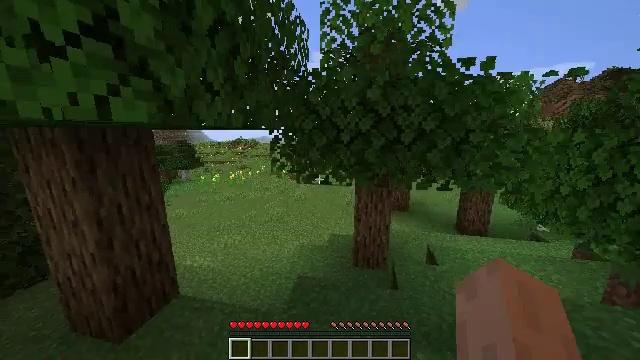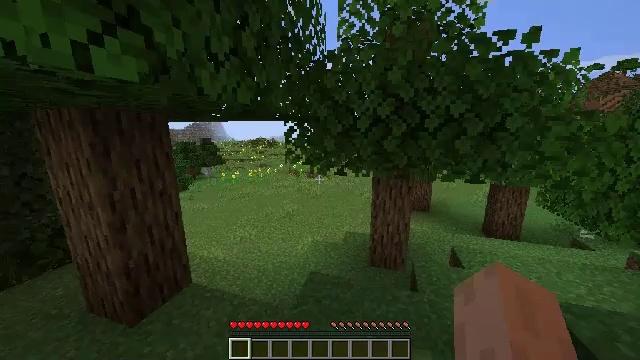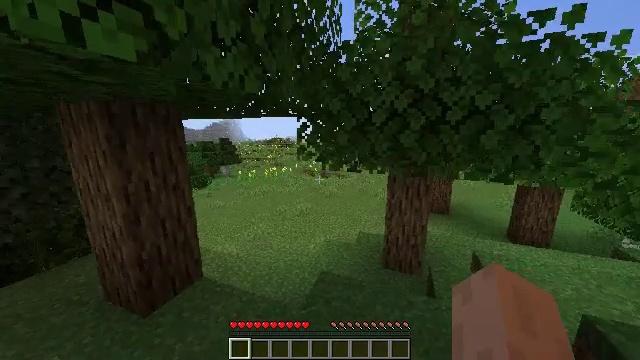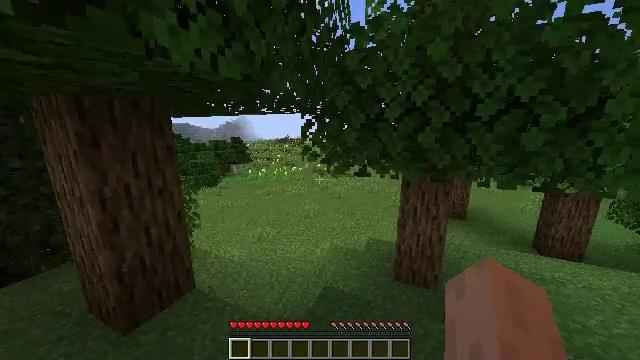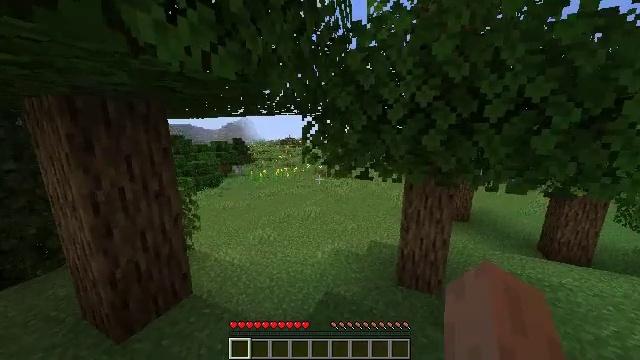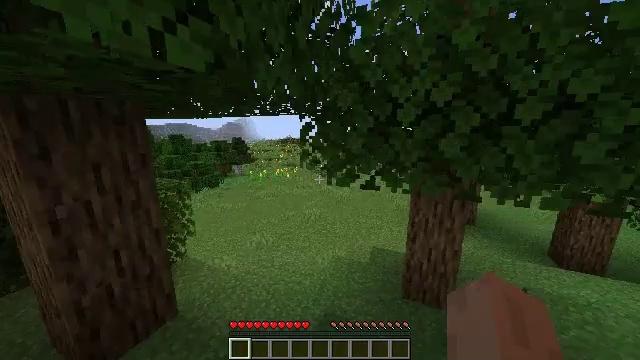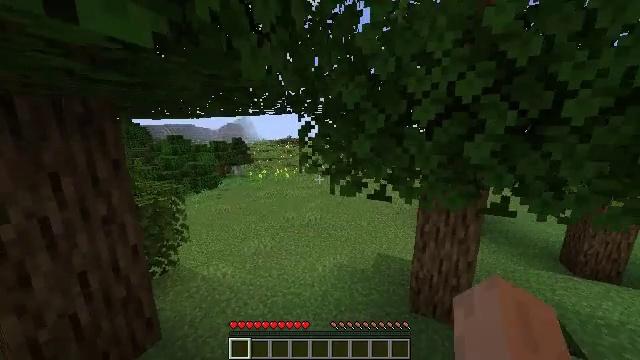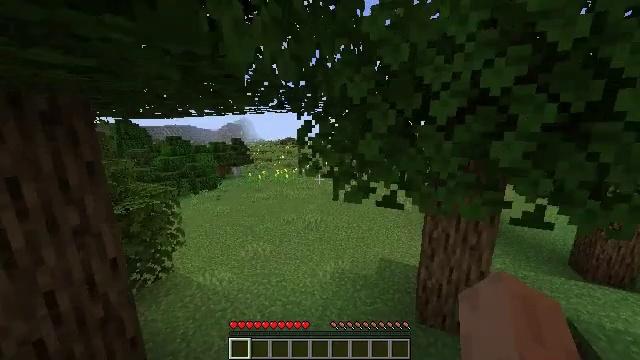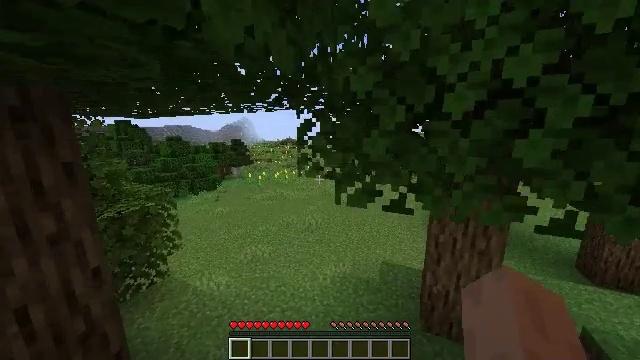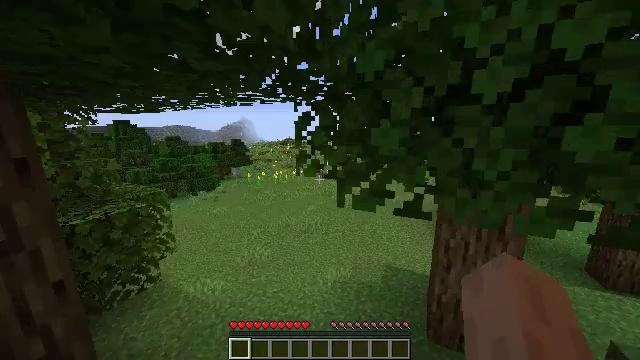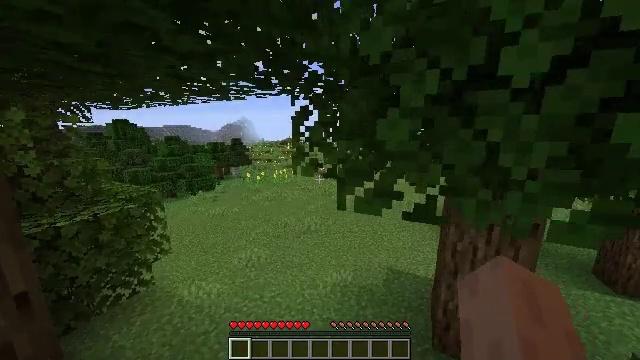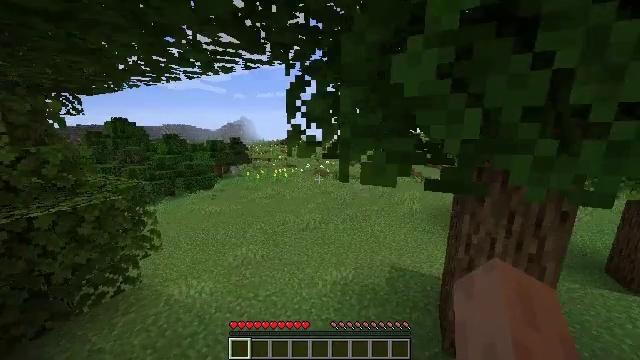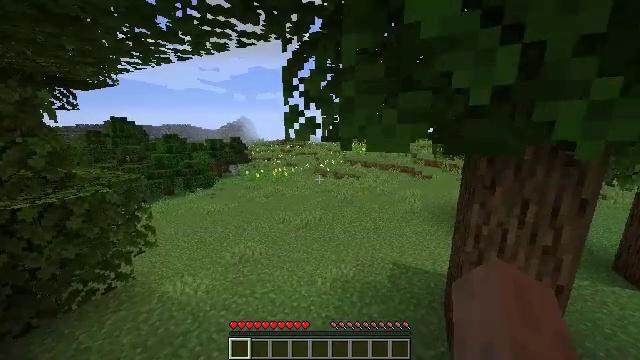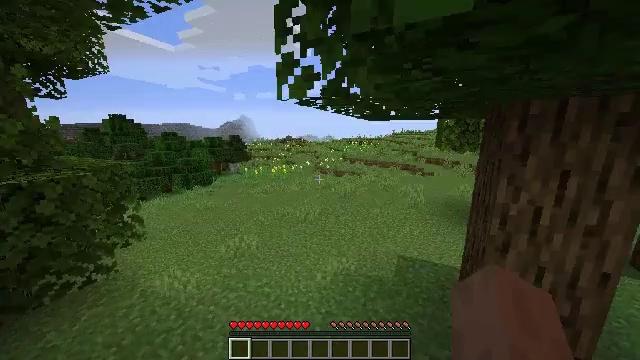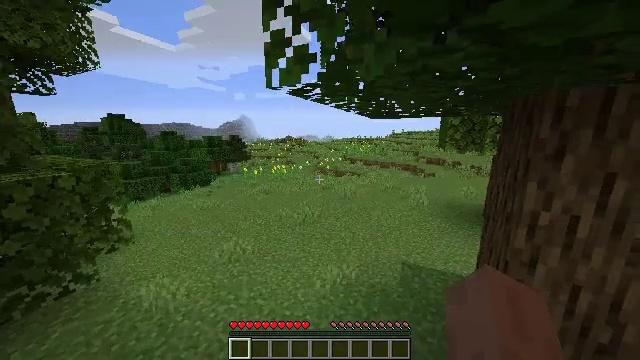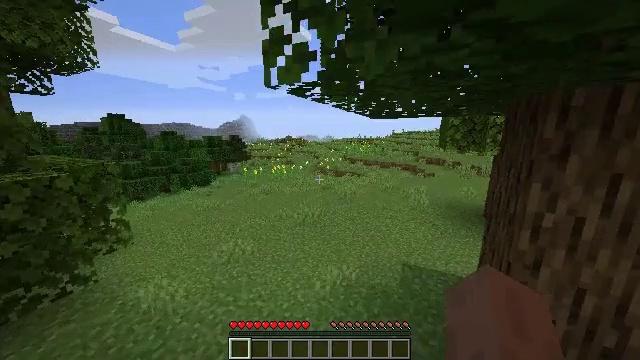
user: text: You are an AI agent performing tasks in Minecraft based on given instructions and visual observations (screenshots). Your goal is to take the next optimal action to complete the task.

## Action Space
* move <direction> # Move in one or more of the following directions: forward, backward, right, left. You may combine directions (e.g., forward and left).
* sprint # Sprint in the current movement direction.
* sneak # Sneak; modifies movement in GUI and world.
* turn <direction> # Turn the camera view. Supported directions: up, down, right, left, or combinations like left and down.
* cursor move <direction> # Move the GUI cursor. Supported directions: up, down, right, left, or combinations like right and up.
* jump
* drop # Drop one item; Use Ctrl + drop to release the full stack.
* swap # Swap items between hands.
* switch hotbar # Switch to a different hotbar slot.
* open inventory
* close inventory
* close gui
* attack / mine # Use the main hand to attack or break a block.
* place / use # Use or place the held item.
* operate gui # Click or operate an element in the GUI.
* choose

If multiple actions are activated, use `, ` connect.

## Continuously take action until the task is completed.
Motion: motion action
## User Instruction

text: Attack the oak planks to recycle it.
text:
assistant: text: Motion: move forward, turn left, attack / mine
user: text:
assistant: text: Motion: move forward, turn left, attack / mine
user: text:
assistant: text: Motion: move forward, turn left, attack / mine
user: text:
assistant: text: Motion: move forward, attack / mine
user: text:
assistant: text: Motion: move forward, attack / mine
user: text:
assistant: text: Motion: move forward, attack / mine
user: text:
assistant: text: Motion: move forward, attack / mine
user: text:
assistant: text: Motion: move forward, attack / mine
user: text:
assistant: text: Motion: move forward, attack / mine
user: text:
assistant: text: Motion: move forward, attack / mine
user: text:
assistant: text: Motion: move forward, attack / mine
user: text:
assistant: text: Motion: move forward, attack / mine
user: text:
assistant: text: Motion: move forward, attack / mine
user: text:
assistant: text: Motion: move forward, attack / mine
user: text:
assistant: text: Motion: move forward, attack / mine
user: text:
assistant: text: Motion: move forward, turn right, attack / mine
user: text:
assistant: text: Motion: move forward, turn right, attack / mine
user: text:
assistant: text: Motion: move forward, turn right, attack / mine
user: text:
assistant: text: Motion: move forward, turn right, attack / mine
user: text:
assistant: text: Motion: move forward, turn right, attack / mine
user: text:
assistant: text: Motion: move forward, turn right, attack / mine
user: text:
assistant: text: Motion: move forward, attack / mine
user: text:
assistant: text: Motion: move forward, turn right, attack / mine
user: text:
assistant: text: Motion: move forward, attack / mine
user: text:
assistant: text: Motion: move forward, attack / mine
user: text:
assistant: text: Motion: move forward, attack / mine
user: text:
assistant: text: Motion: move forward, attack / mine
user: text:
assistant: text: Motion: move forward, attack / mine
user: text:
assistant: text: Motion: move forward, attack / mine
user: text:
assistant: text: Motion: move forward, attack / mine